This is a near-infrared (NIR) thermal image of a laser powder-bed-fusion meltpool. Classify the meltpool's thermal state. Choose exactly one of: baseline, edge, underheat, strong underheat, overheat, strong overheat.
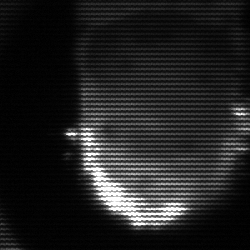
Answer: baseline